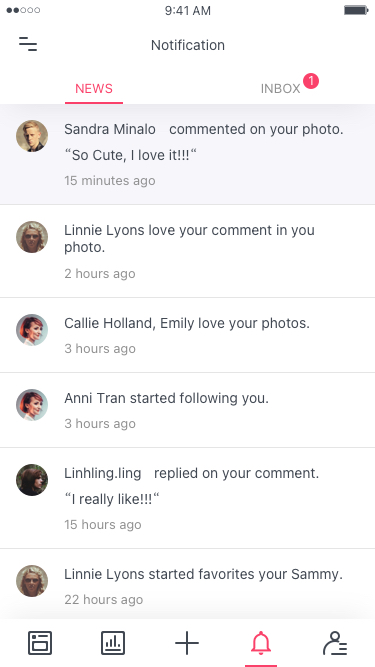
Text in this UI design:
Sandra Minalo commented on your photo.
“So Cute, I love it!!!“
15m
Sandra Minalo commented on your photo.
“So Cute, I love it!!!“
15m
Sandra Minalo commented on your photo.
“I really like!!!“
3h
Linnie Lyons started favorites your Sammy.
4h
Emily Sander started favorites your Sammy.
4h
Linnie Lyons love your comment in you photo.
1h
Callie Holland, Emily love your photos.
3h
Anni Tran started following you.
3h
Linnie Lyons started following you.
4h
Inbox
Notifications